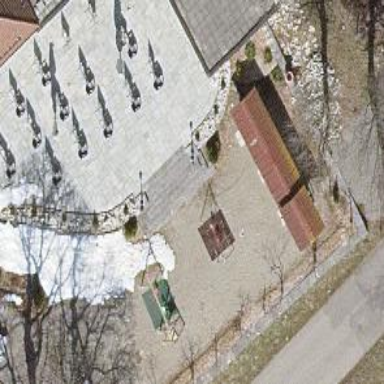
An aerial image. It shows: Playground area for leisure activities on the land.